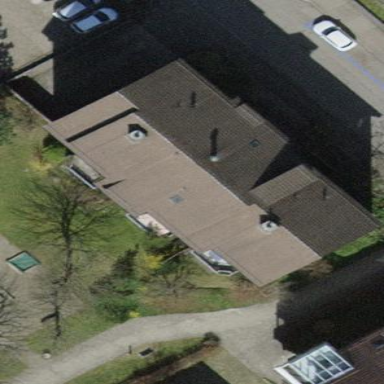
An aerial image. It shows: Gabled roof tile apartment building.